Question: I am at the task of joining 3 tables:
Task, Unit, and Building.
The task table has a column for a unit and a column for a building.
Any single task is assigned to only a building OR a unit, never both.
Thus one column in every record is always null. There are 6100 records in the task table.
when I use this JOIN:
'''
select * from task t
join building b on b.id = t.building_id;
'''
I get 628 rows. This is the correct total of building tasks.
When I use this JOIN
'''
select * from active_task at
inner join unit_template ut on ut.id = at.unit_template_id
'''
I get 5472 rows. This is the correct number of unit tasks.
If I add them up 5472+628 =6100 this is the correct # of rows in the task table.
When I run this Query:
'''
select * from task t
inner join unit ut on ut.id = t.unit_id
inner join building bt on bt.id = t.building_id
'''
I get zero rows. I need my query to retrieve 6100 rows.
Any help would be appreciated.

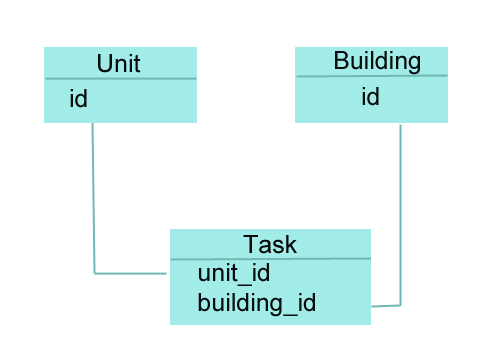
Answer: Try a left join:
'''
select * from task t
left join unit ut on ut.id = t.unit_id
left join building bt on bt.id = t.building_id
'''